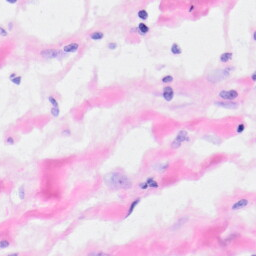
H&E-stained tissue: Kidney